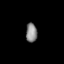
Tissue: lung
Cell type: Others
Senescence score: 0.209
Nuclear area (px): 211
Mean DAPI intensity: 135.73